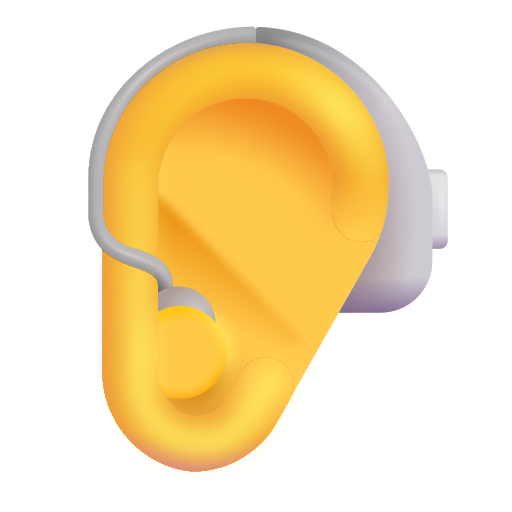
ear with hearing aid color default